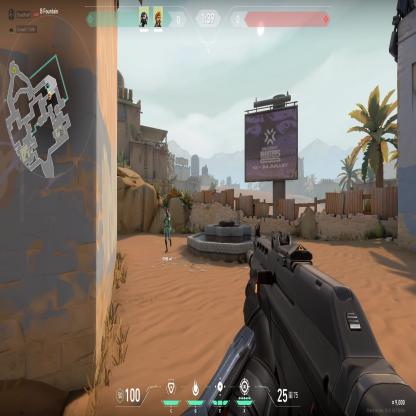
Label: teammate